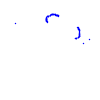
Particle: proton